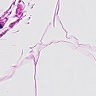
Metastatic tissue present: no